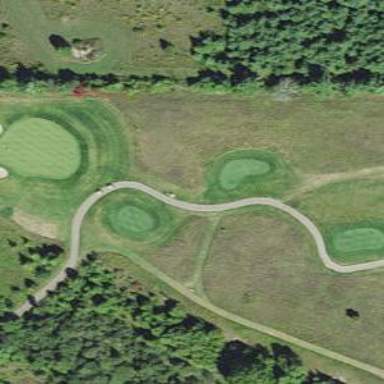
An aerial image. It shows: Service road designated as golf cart path.